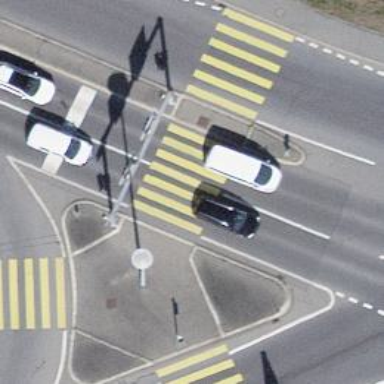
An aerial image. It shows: Crossing with zebra markings controlled by traffic signals.